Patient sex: M
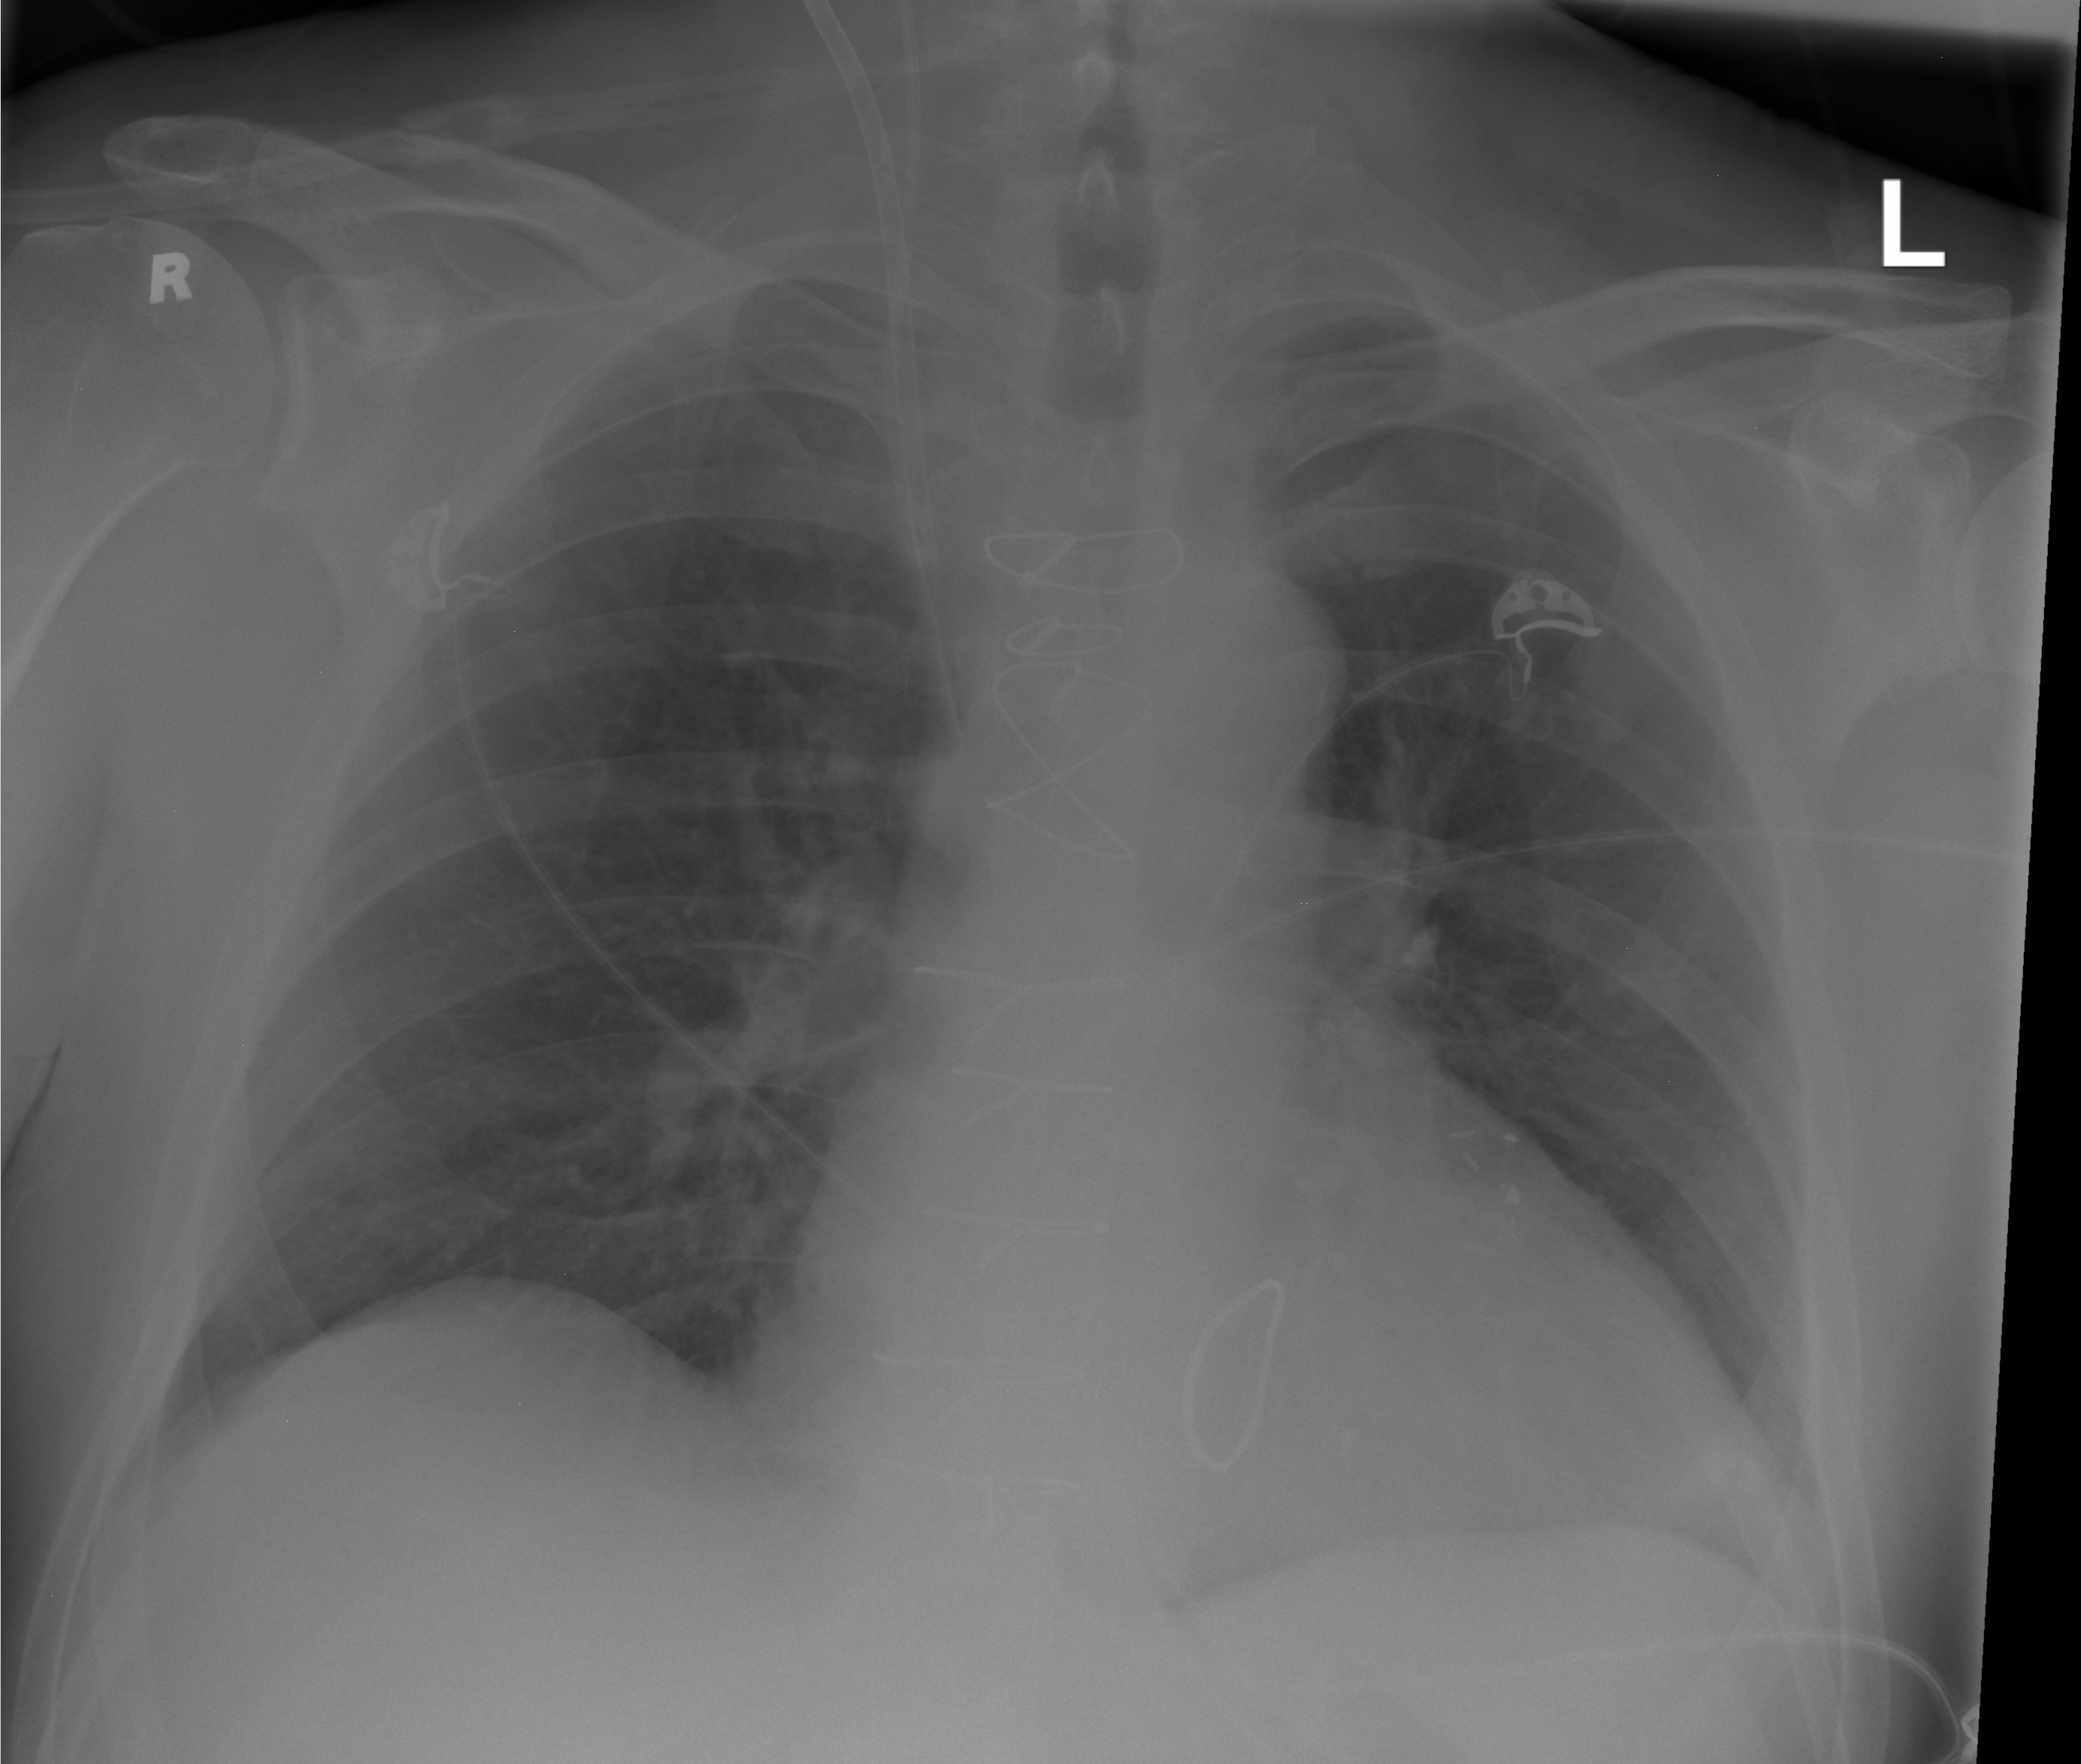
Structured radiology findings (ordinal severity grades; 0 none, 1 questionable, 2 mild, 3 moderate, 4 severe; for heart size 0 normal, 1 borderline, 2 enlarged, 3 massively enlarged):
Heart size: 2
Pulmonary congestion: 0
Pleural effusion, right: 2
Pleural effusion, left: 2
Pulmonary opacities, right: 0
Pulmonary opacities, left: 0
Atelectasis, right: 0
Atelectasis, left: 0